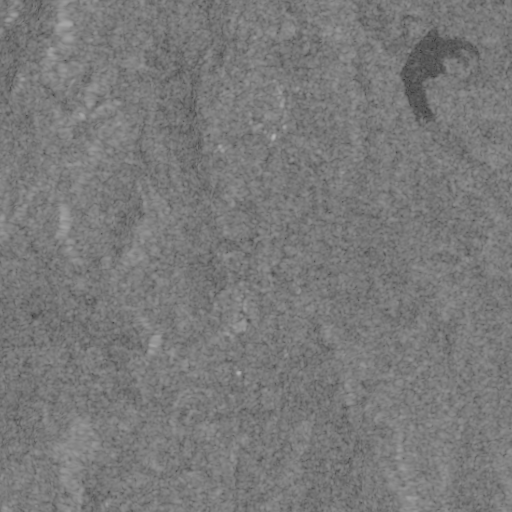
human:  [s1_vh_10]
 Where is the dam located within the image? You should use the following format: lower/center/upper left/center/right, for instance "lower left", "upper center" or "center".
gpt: The dam is located in the upper right of the image.
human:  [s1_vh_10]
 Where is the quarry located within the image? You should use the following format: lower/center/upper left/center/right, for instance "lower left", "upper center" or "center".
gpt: The quarry is located in the center of the image.
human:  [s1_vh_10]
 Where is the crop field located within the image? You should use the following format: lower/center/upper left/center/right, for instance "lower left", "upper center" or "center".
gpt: There is no crop field in the image.

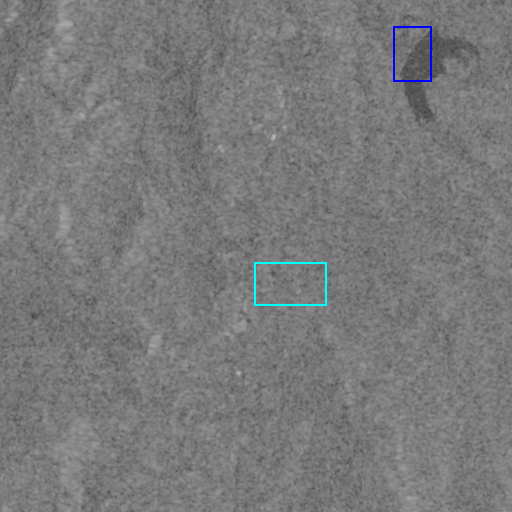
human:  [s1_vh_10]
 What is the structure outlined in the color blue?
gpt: The structure outlined in blue is a dam.
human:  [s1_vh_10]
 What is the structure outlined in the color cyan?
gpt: The structure outlined in cyan is a quarry.
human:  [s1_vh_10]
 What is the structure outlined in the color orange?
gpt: There is no orange outline.